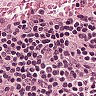
Metastatic tissue present: no